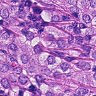
Metastatic tissue present: yes